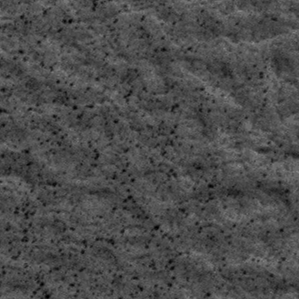
Label: frost